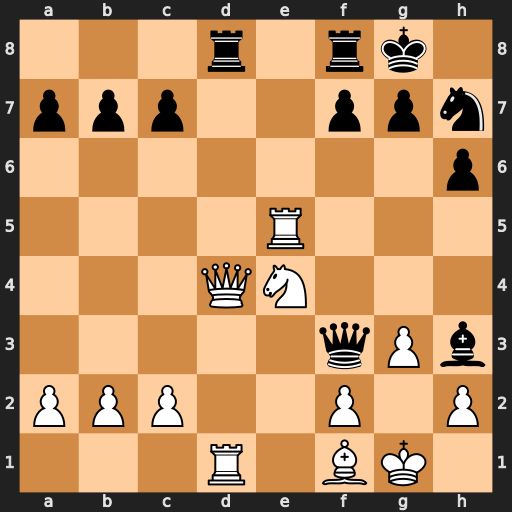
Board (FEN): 3r1rk1/ppp2ppn/7p/4R3/3QN3/5qPb/PPP2P1P/3R1BK1
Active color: w
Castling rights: -
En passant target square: -
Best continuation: Qxd8 Bxf1 Kxf1 Rxd8 Rxd8+